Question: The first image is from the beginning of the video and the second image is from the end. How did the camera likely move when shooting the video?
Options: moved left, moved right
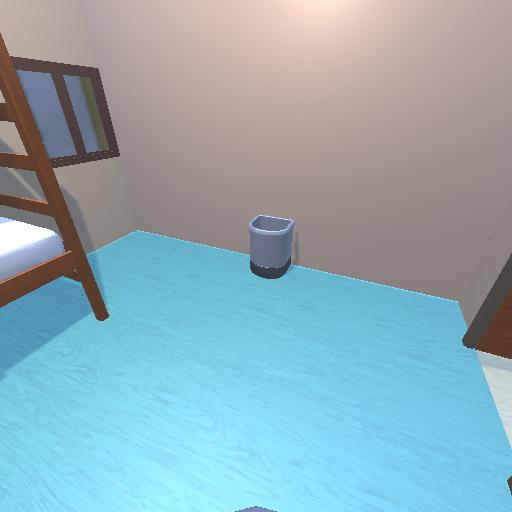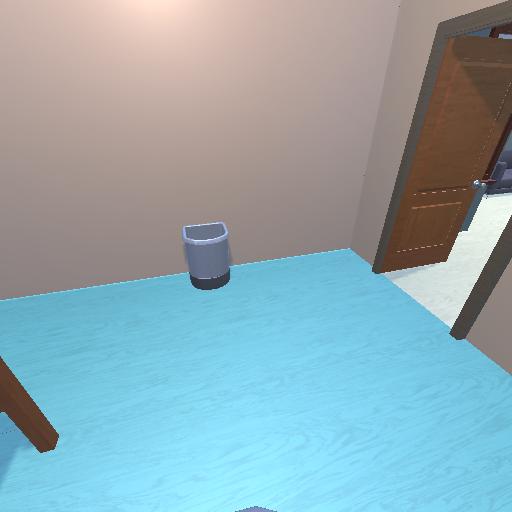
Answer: moved left